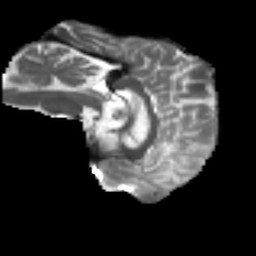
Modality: T2w
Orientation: sagittal
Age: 64
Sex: male
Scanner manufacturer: ge
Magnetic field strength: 3 T
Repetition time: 7.8 s
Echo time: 0.0607 s